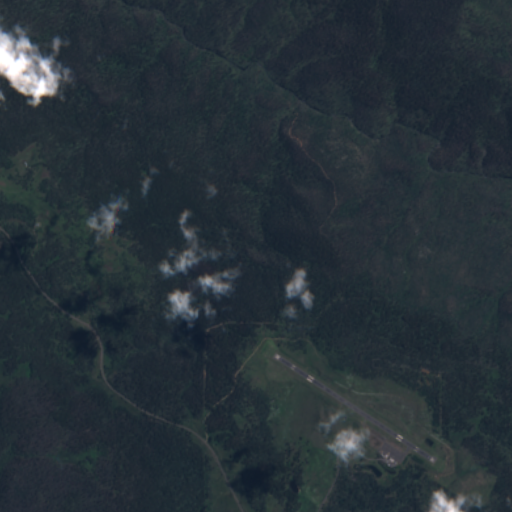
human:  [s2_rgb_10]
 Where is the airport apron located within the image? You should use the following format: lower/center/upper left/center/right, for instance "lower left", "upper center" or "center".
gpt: The airport apron is located in the lower right of the image.
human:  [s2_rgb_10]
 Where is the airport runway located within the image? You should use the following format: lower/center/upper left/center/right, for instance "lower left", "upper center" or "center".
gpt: The airport runway is located in the lower right of the image.
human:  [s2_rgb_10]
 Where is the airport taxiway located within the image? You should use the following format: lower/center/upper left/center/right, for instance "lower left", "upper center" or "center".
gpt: The airport taxiway is located in the lower right of the image.
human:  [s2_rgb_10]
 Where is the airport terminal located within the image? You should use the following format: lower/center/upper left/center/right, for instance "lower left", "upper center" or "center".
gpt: The airport terminal is located in the lower right of the image.
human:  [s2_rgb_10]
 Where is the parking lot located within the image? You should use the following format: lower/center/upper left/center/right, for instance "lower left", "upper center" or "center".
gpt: The parking lot is located in the lower right of the image.
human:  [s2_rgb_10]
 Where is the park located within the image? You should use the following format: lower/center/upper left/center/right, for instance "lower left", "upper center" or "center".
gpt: There is no park in the image.